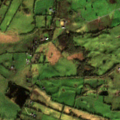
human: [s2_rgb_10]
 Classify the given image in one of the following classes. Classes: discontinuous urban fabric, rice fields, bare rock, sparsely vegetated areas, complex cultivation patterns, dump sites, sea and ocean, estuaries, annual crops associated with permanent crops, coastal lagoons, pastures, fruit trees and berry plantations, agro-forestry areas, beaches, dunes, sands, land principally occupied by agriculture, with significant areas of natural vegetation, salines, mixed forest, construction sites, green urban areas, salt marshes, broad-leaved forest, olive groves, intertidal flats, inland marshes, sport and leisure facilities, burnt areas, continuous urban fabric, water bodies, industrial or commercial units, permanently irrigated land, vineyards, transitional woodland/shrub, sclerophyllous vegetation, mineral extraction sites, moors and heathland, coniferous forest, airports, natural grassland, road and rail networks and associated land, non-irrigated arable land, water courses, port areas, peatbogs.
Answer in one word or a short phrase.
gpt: pastures